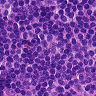
Metastatic tissue present: no